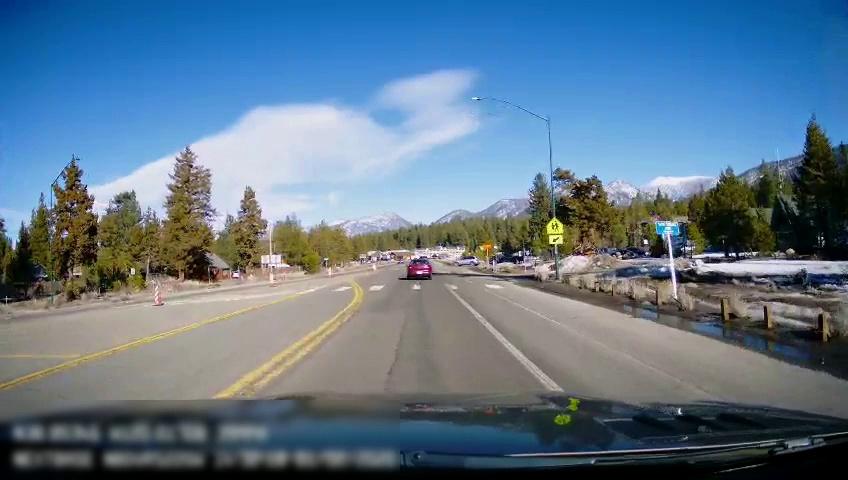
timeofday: Day
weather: Sunny
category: Drivable Space
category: Drivable Space
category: Vehicles | Car
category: Vehicles | SUV
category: Vehicles | Truck
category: Lanes | Current Lane
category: Lanes | Alternate Lane
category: Lanes | Current Lane
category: Lanes | Opposite Lane
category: Traffic | Signs
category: Traffic | Signs
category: Traffic | Signs